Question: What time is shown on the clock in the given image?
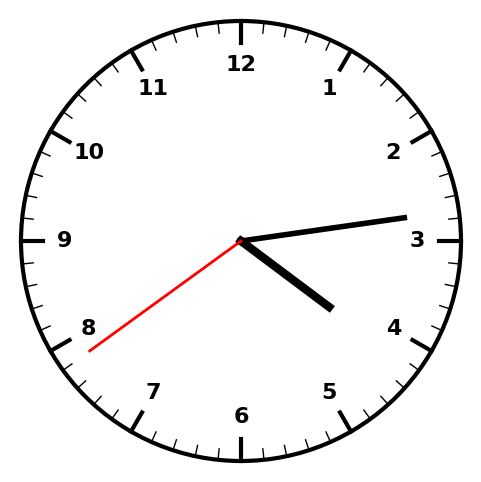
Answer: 04:13:39